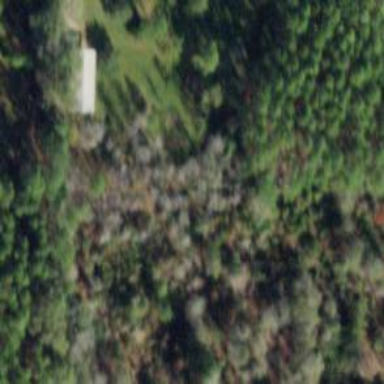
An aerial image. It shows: Mixed leaf woodland.